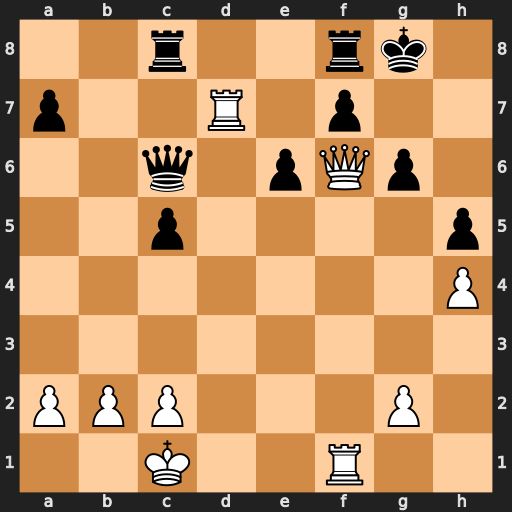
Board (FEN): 2r2rk1/p2R1p2/2q1pQp1/2p4p/7P/8/PPP3P1/2K2R2
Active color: w
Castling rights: -
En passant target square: -
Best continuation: Rxf7 Rxf7 Qxf7+